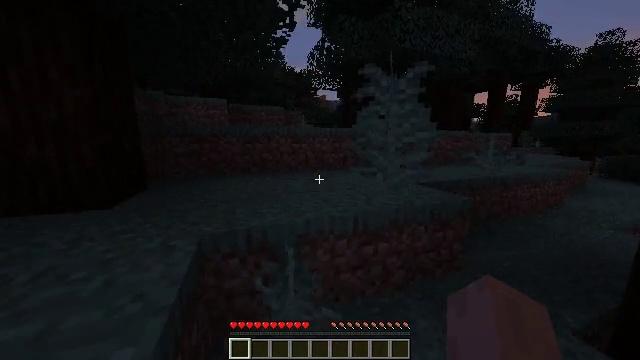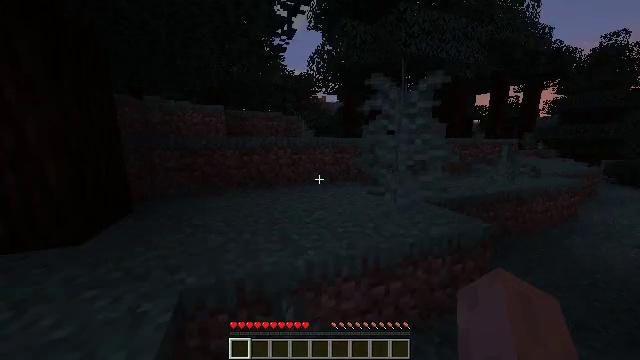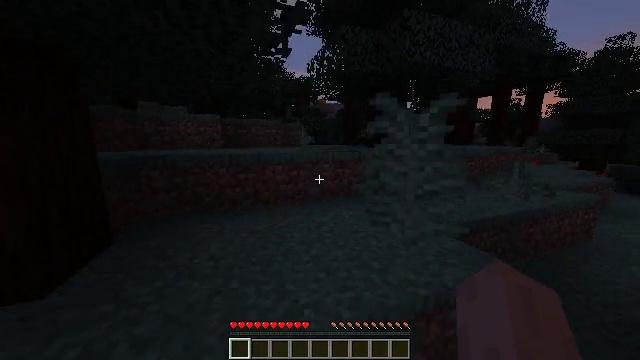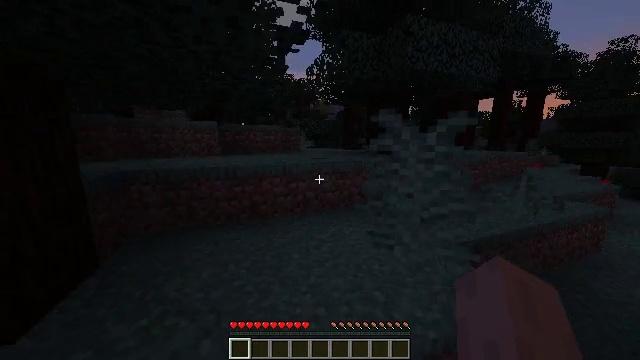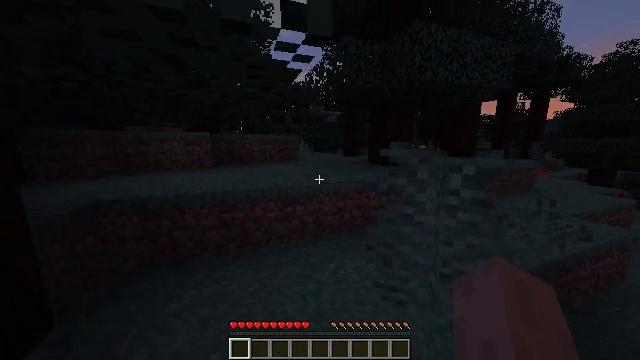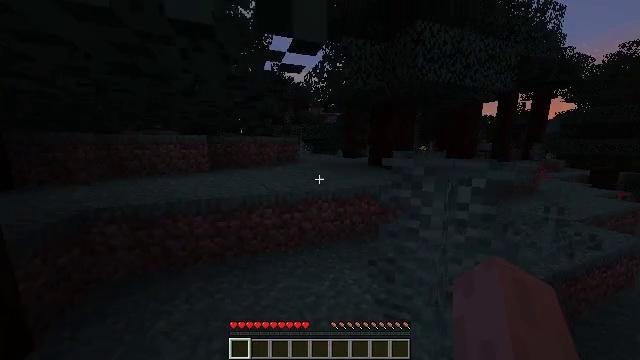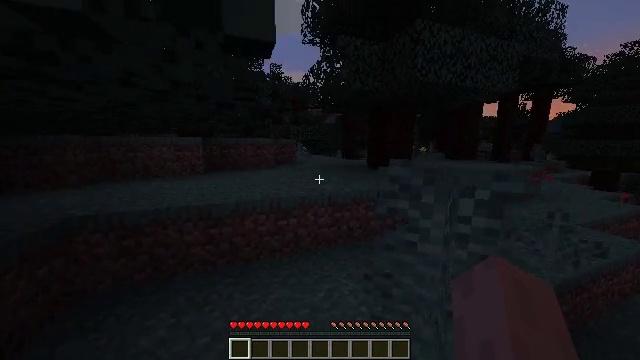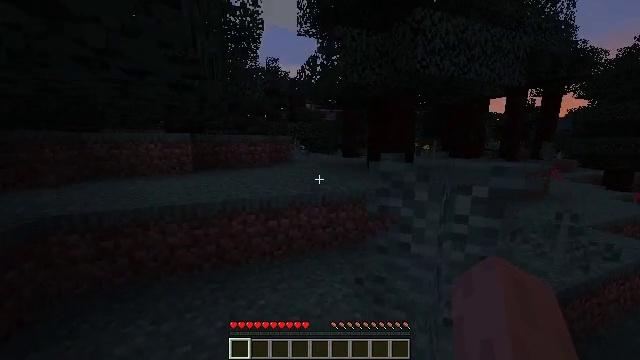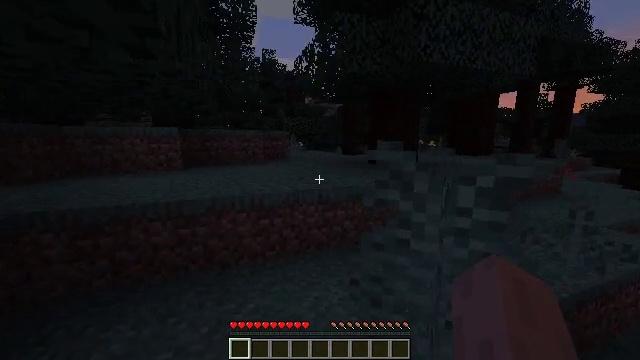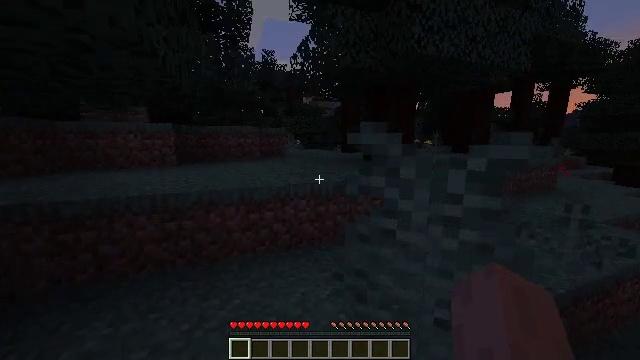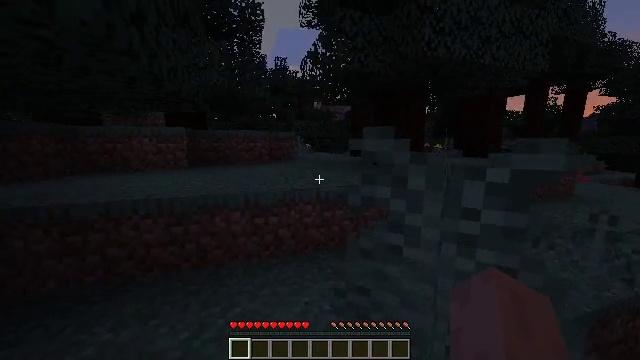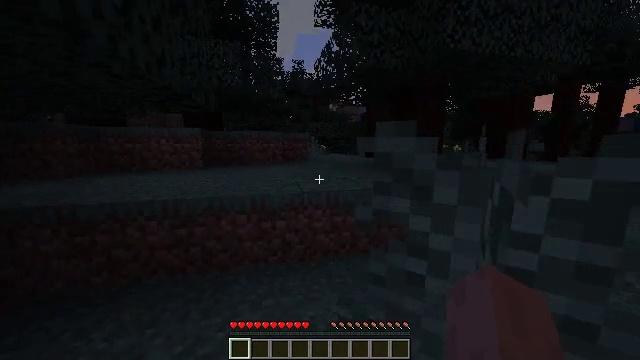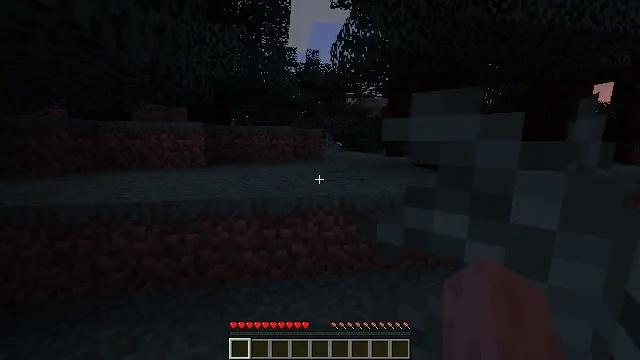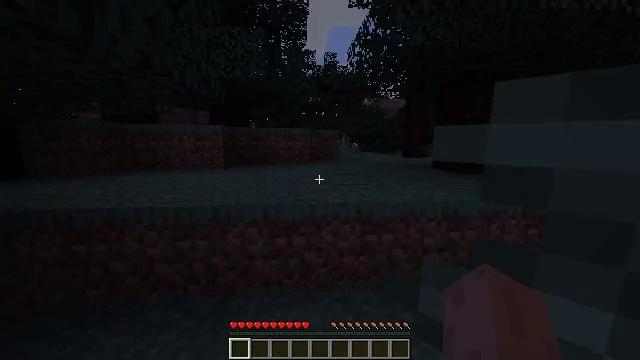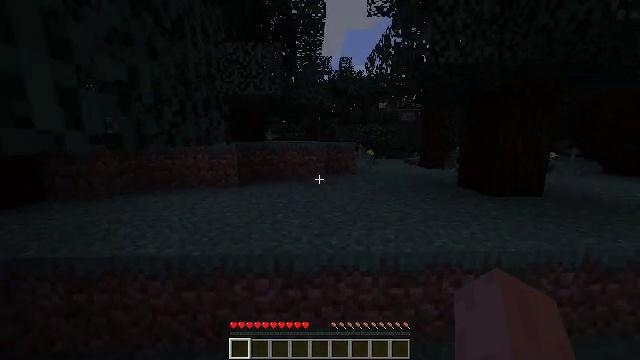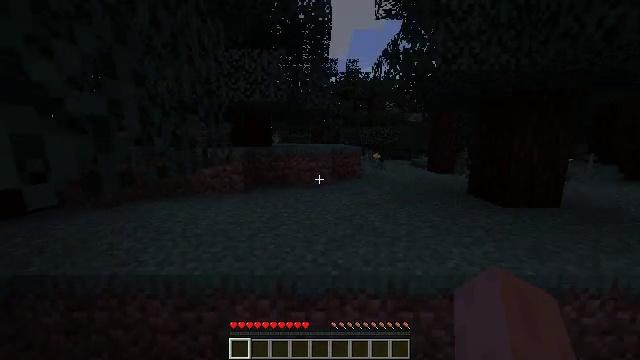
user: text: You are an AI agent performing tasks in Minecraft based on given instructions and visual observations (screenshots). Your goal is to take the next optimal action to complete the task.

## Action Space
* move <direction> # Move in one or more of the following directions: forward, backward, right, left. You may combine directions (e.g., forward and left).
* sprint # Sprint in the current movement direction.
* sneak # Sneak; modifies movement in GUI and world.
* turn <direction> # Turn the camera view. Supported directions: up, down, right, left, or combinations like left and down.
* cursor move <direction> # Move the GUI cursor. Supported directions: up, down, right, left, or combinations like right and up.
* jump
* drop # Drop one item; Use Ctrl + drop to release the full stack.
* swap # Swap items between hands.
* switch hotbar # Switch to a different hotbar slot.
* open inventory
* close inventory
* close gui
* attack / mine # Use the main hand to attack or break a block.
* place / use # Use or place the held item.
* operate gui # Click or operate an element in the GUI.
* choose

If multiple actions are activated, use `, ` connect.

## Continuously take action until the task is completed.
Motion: motion action
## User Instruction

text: Mine the jack o'lantern to collect it.
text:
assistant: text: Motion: move forward, sprint, jump
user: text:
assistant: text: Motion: move forward, sprint, jump
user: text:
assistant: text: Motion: move forward, sprint, jump
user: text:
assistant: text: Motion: move forward, sprint, jump
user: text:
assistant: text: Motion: move forward, sprint
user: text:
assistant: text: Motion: move forward, sprint
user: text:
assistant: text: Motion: move forward, sprint
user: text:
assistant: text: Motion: move forward, sprint
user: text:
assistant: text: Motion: move forward, sprint
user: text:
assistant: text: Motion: move forward, sprint, turn left
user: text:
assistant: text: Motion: move forward, sprint, turn left
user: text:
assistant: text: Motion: move forward, sprint, turn left
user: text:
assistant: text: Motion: move forward, sprint, turn left
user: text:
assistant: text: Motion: move forward, sprint, turn left, jump
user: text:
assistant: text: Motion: move forward, sprint, turn left, jump
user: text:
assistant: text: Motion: move forward, sprint, jump
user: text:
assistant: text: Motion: move forward, sprint, jump
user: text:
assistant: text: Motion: move forward, sprint
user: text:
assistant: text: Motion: move forward, sprint
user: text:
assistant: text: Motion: move forward, sprint
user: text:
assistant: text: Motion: move forward, sprint
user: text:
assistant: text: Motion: move forward, sprint
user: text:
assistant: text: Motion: move forward, sprint
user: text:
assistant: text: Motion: move forward, sprint
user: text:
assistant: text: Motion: move forward, sprint
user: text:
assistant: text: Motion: move forward, sprint
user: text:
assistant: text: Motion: move forward, sprint, turn right
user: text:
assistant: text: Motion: move forward, sprint, turn right
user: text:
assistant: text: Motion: move forward, sprint, turn right
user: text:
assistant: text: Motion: move forward, sprint, turn right